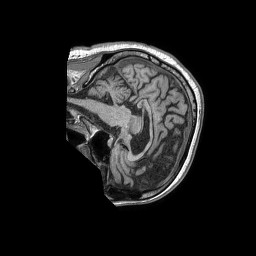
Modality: T1w
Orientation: sagittal
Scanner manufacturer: philips
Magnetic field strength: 1.5 T
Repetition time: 0.007767 s
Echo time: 0.003596 s